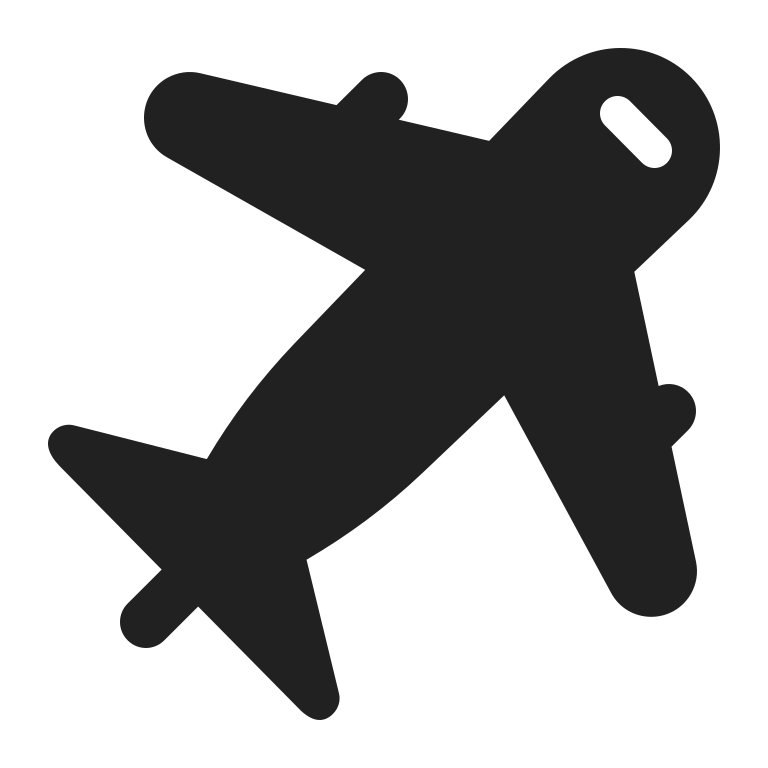
airplane high contrast